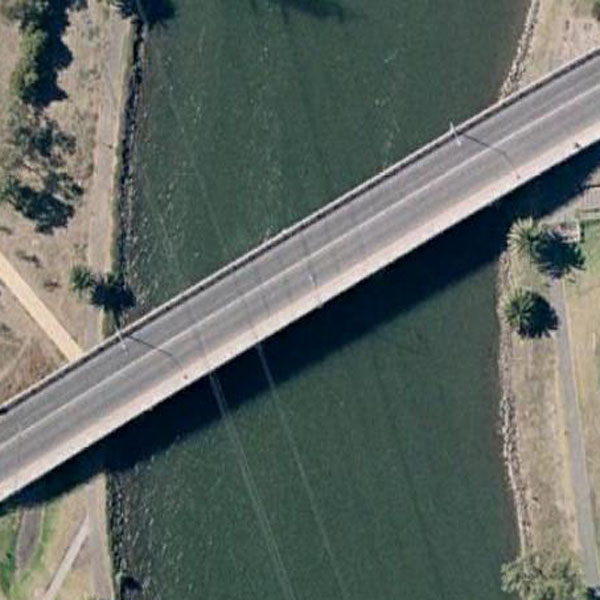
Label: Bridge